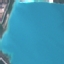
Label: SeaLake